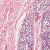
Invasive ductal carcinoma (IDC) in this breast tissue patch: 0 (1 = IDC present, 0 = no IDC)